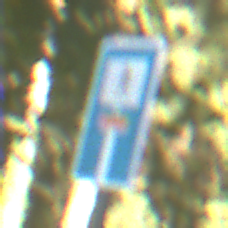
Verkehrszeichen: SackgasseFussgaengerDurchlaessig
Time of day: MorningAfternoon
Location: Outdoor (Nature)
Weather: Clear
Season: NotSpecified
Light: Natural